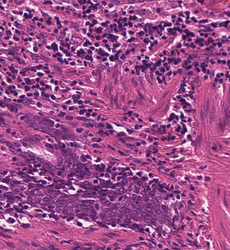
Tumor epithelial tissue: no
Tumor-associated stroma tissue: yes
Normal tissue: no